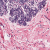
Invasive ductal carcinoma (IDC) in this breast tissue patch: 0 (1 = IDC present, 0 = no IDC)